Question: I am working on a App in which i want to display notification time.
I can display notification time but not able to add time zone in it.
My current location is Pakistan and i want to add GMT+5:00
My code is attached
'''
String currentDateTimeString = DateFormat.getTimeInstance().format(notif.At);
textViewTime.setText(currentDateTimeString);
'''
in this code, notif.At is dateTime variable. I also attached screenshot of my app, i want to ask you , how to add timeZone value in notif.At. Thanks!
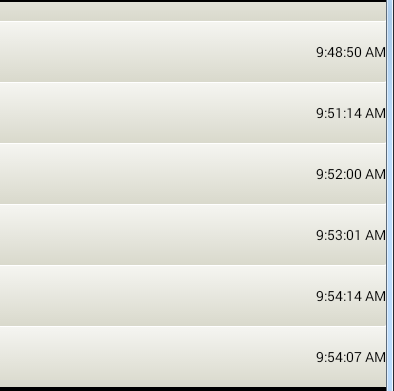
Answer: ## Update
You mark time with timezone in order to solve internationalization problem, I understand, right?
If so, I think it could be better to convert your date to UTC date. When you change to another timezone, just convert this UTC Date to local.
'''
public static Date localToUtc(Date localDate) {
return new Date(localDate.getTime()-TimeZone.getDefault().getOffset(localDate.getTime()));
}
public static Date utcToLocal(Date utcDate) {
return new Date(utcDate.getTime()+TimeZone.getDefault().getOffset(utcDate.getTime()));
}
'''
---
## Old answer
If your 'notif.At' is 'Date'object, :
'''
TimeZone tz = TimeZone.getDefault();
Date date = new Date();
final String format = "yyyy-MM-dd HH:mm:ss";
SimpleDateFormat sdf = new SimpleDateFormat(format, Locale.US);
String result = sdf.format(date);
Log.d("Date ", "date: " + result + " " + tz.getDisplayName(false, TimeZone.SHORT));
'''
print:
> date: 2015-03-31 18:45:28 GMT+08:00